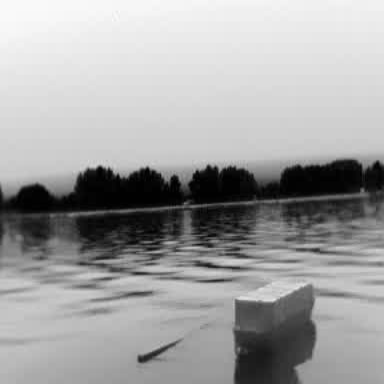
There is a fishing_boat in the infrared image.